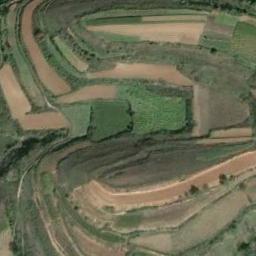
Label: terrace